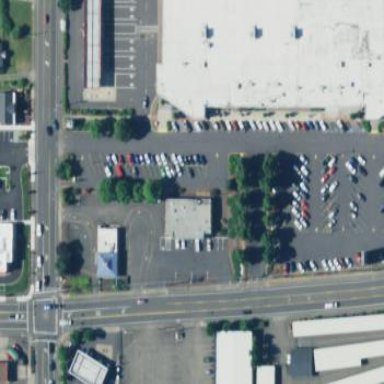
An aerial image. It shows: Surface parking lot with asphalt. It is park and ride facility.